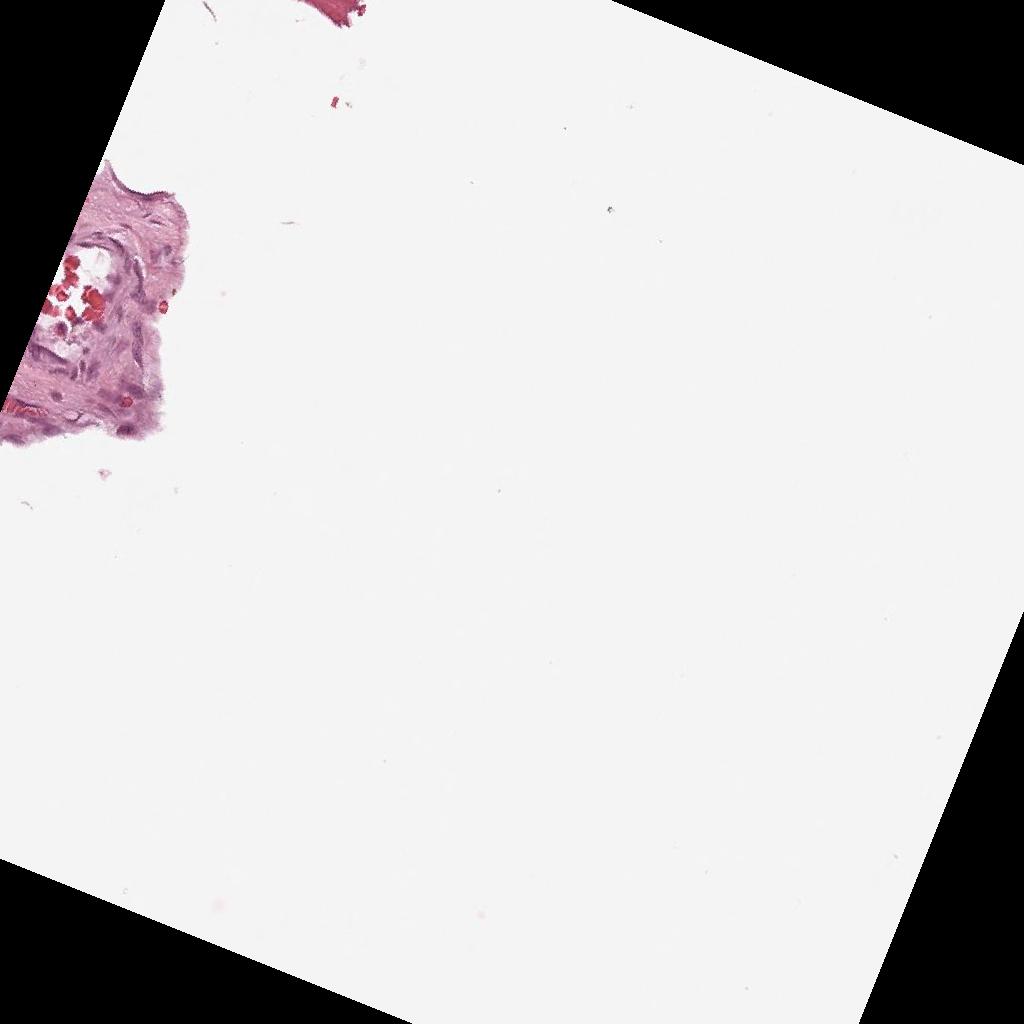
Label: Non-Tumor